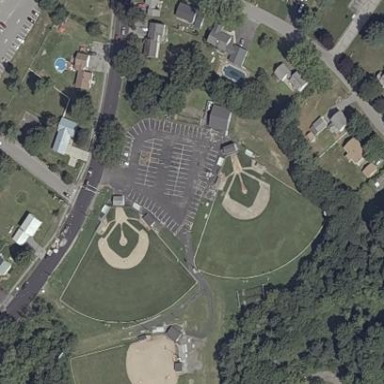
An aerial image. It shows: Baseball pitch for leisure land activities.